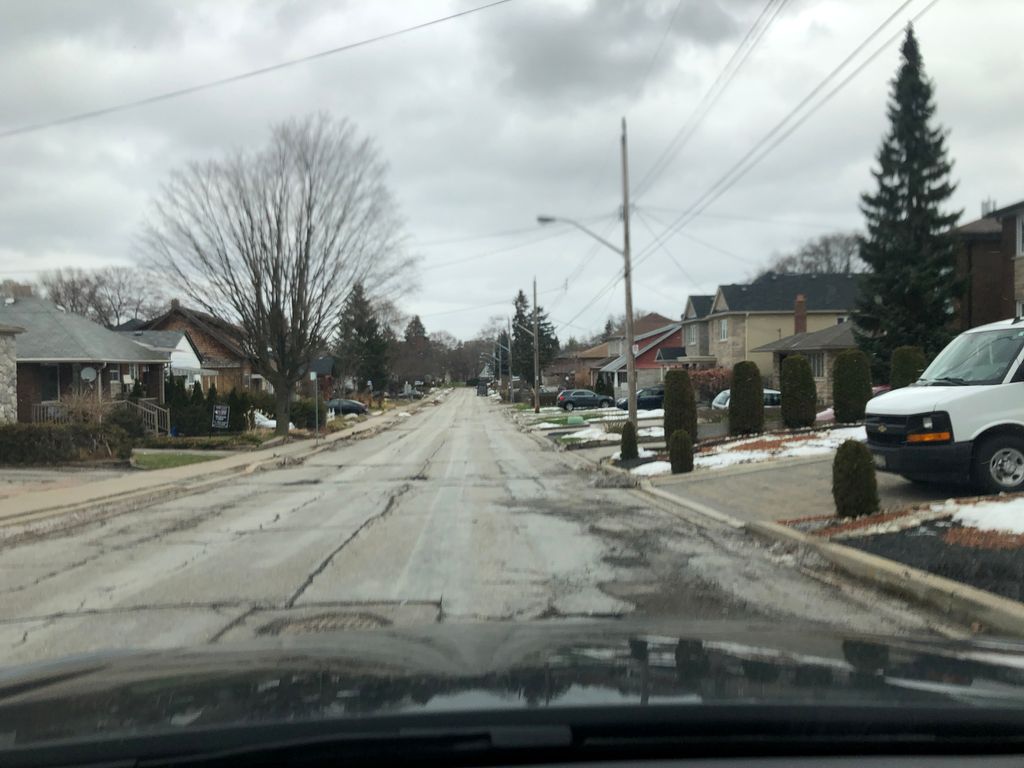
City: toronto